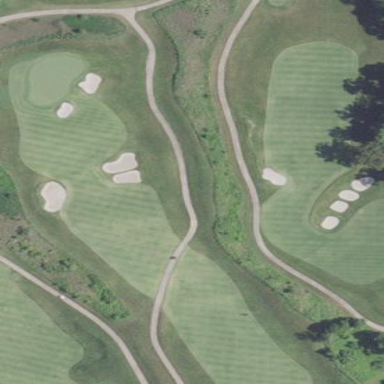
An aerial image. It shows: Golf fairway in the image.